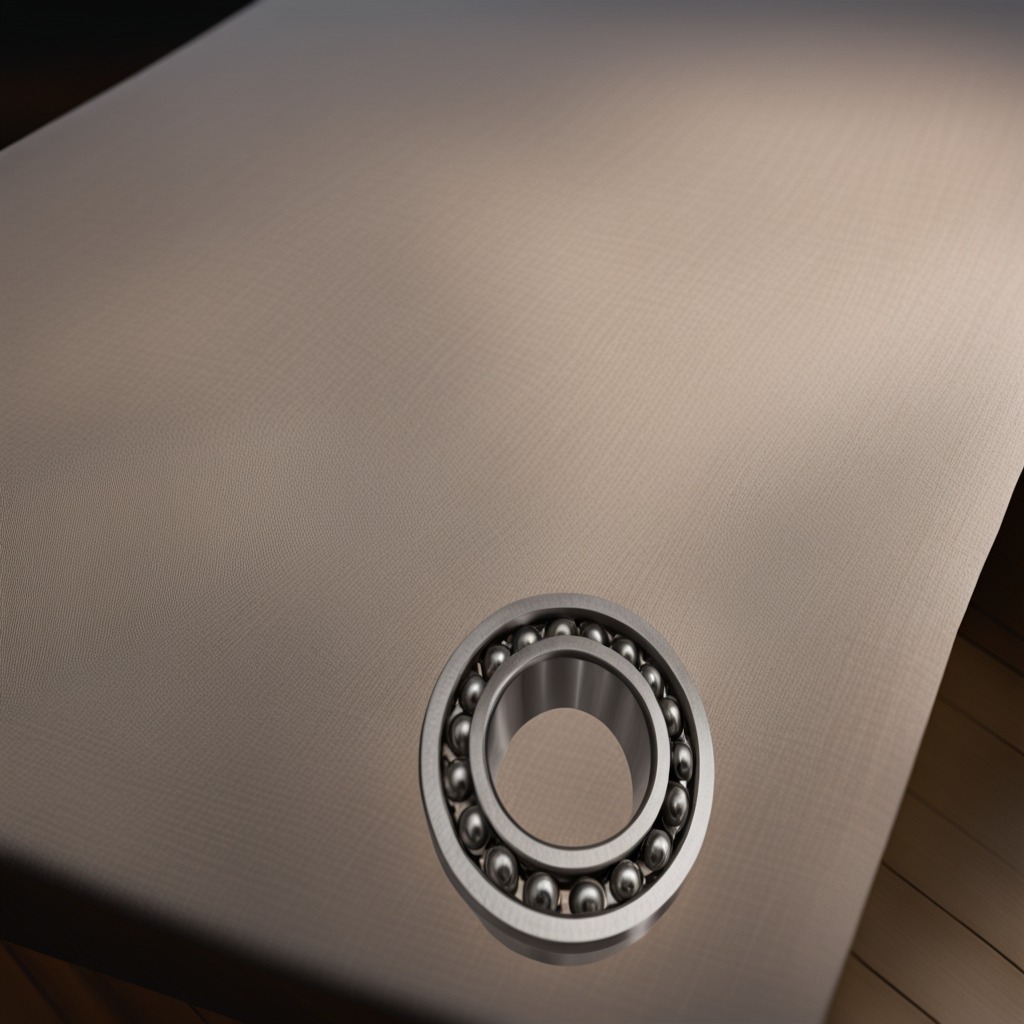
A metal ball bearing lies on the wooden table.